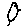
Label: bird